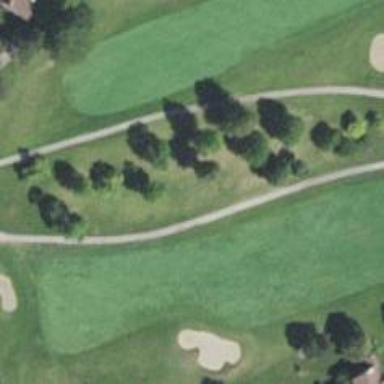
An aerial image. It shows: Grassy area designated as golf fairway.